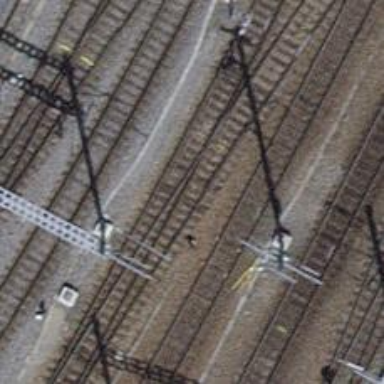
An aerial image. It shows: Bridge carrying single electrified rail track used for siding service. The track is equipped with contact line.